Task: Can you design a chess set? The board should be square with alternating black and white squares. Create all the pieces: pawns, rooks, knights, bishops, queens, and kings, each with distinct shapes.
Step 2091:
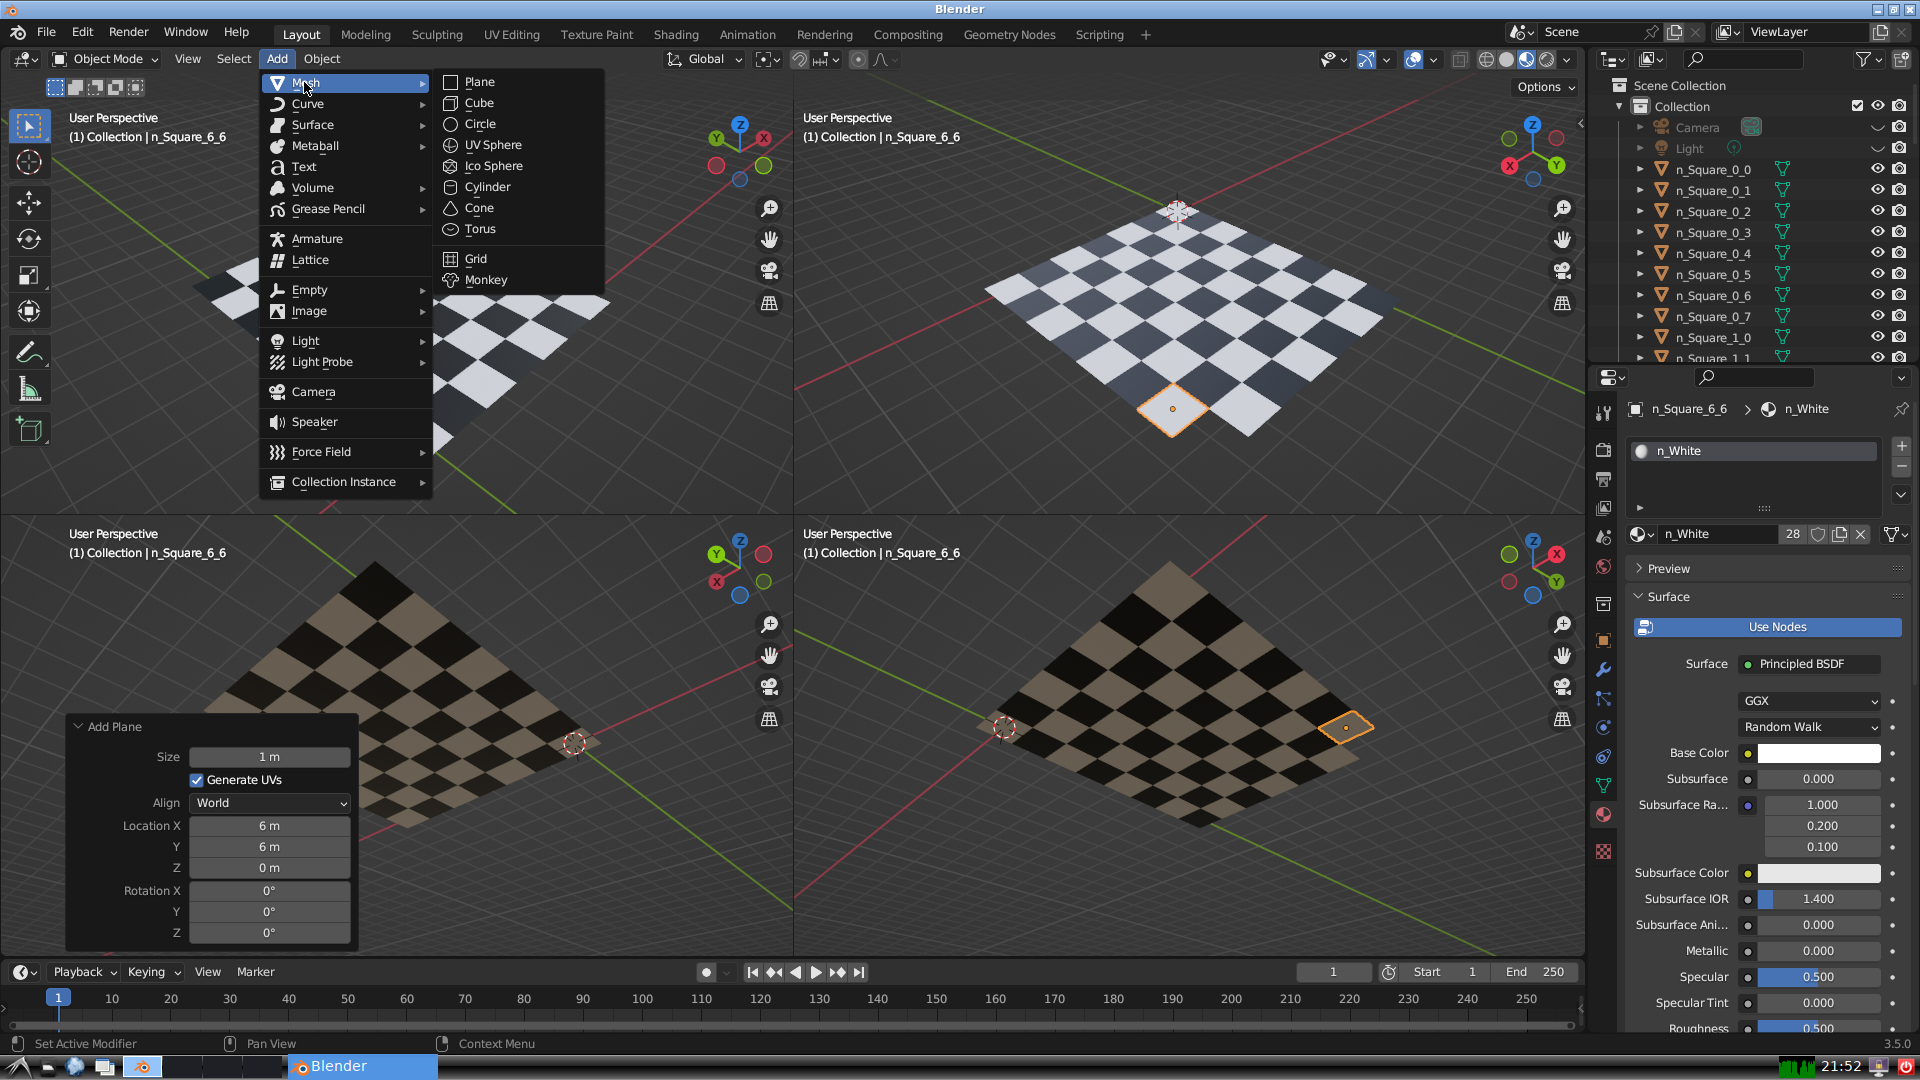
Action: {"mouse_move": [499, 79]}